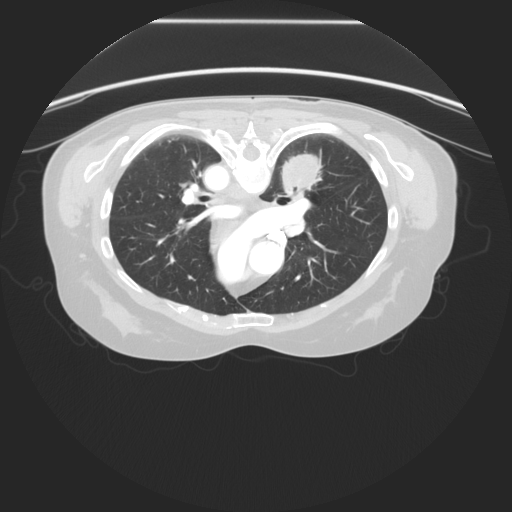
Survival: Long